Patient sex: M
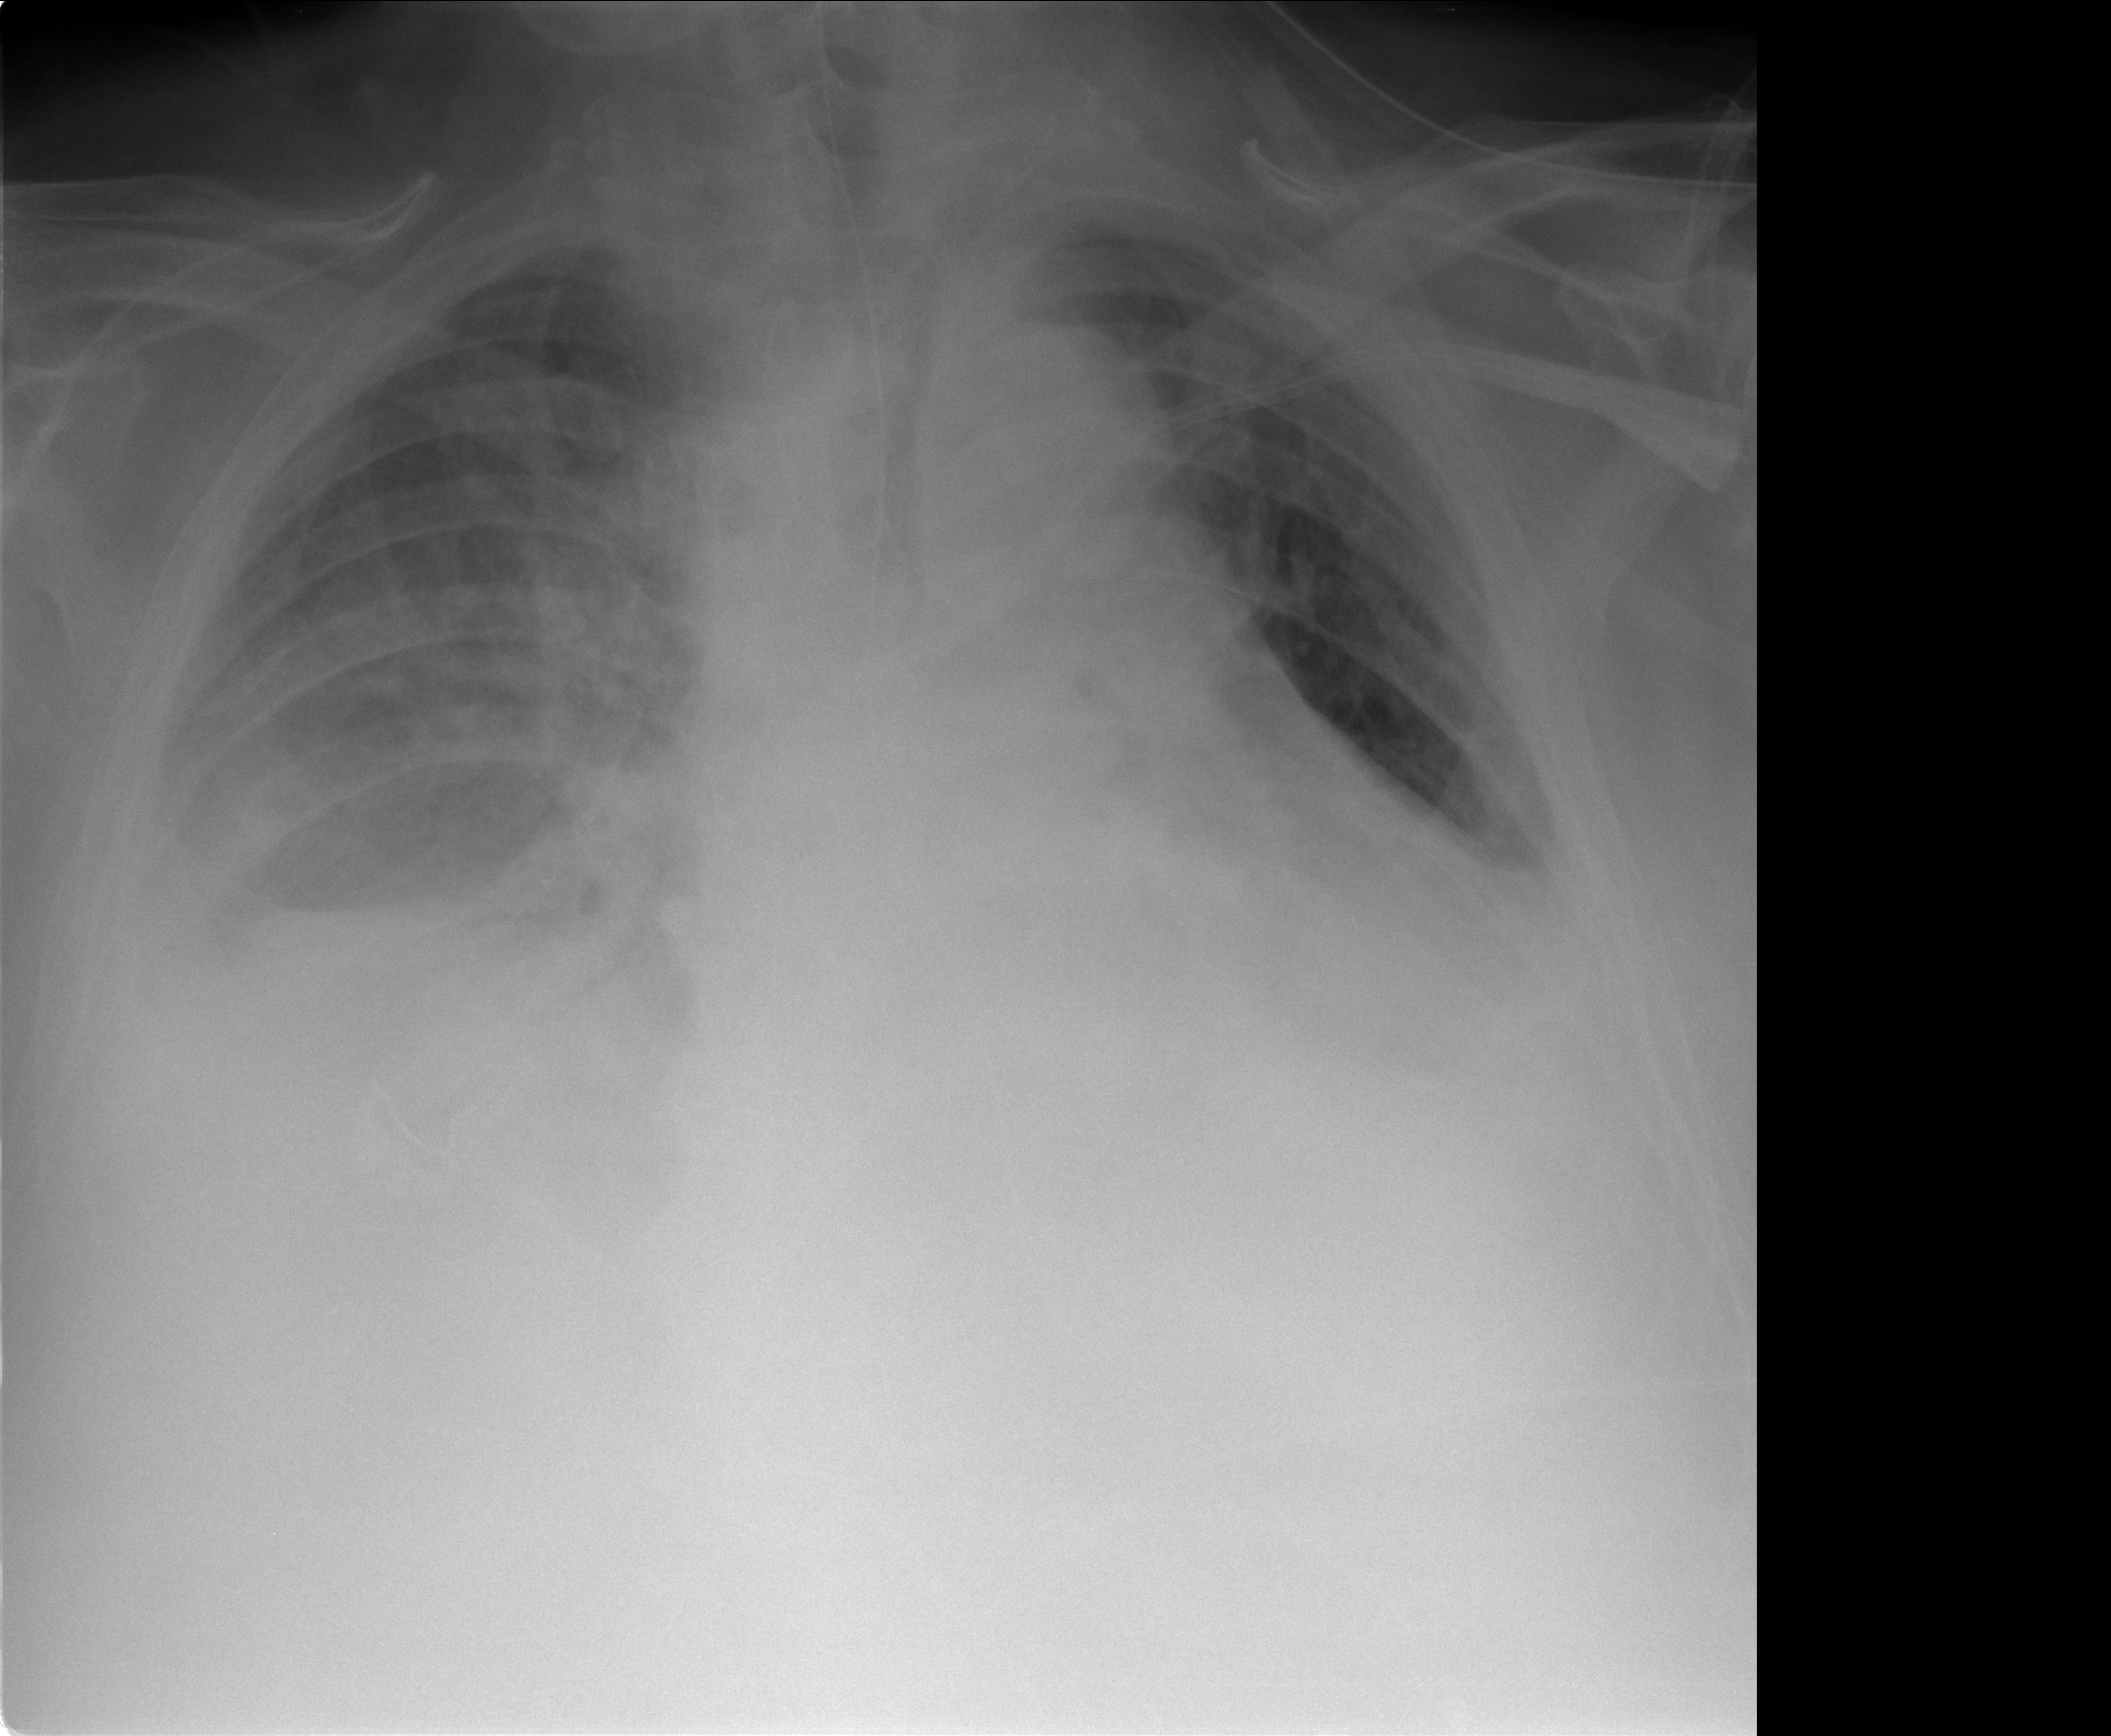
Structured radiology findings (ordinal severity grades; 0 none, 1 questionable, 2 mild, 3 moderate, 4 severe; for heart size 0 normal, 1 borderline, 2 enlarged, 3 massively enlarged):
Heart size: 2
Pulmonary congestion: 2
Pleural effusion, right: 2
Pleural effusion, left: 2
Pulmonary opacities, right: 2
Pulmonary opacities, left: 0
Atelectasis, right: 2
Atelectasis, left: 2